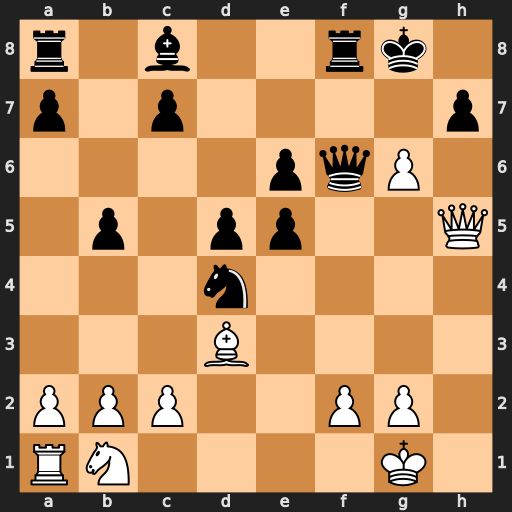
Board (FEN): r1b2rk1/p1p4p/4pqP1/1p1pp2Q/3n4/3B4/PPP2PP1/RN4K1
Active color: w
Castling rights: -
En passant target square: -
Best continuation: Qxh7#